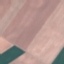
Label: AnnualCrop